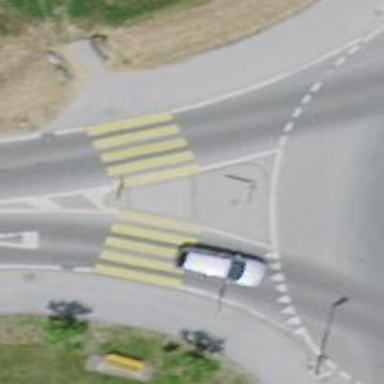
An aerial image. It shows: Marked footway crossing with pedestrian island.